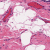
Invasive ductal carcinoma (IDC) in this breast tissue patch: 0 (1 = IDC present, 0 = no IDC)